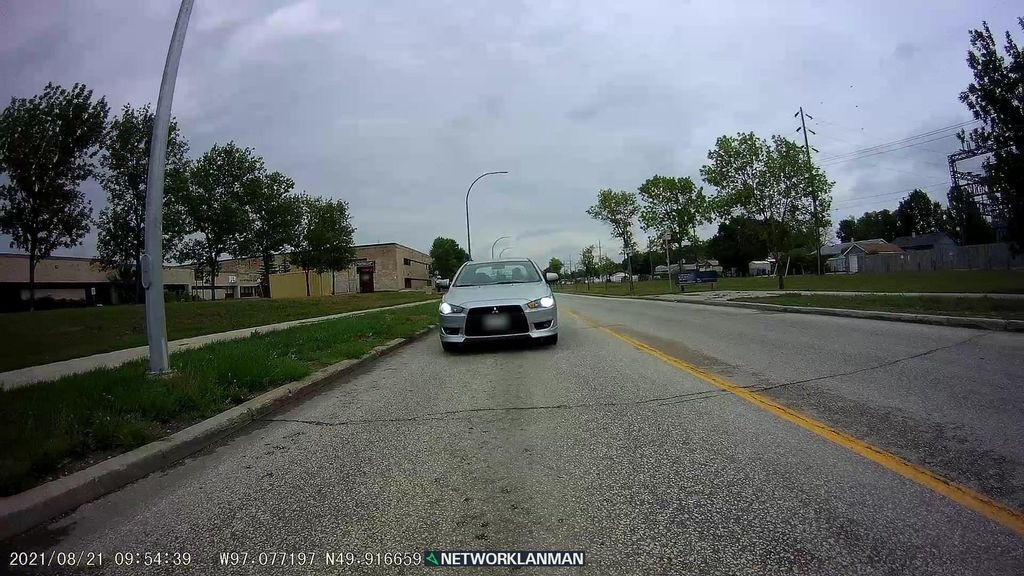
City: winnipeg